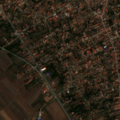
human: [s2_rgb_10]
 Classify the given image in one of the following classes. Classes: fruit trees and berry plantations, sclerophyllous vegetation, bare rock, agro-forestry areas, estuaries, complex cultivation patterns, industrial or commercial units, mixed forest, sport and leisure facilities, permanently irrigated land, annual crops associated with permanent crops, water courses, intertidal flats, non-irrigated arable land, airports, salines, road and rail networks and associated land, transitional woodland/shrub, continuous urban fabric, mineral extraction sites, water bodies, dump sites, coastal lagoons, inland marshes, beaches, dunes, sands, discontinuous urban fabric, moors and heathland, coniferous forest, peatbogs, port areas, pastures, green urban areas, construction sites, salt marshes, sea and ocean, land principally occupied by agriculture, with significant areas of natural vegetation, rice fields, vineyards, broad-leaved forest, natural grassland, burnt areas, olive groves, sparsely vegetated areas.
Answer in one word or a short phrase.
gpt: discontinuous urban fabric, non-irrigated arable land, complex cultivation patterns